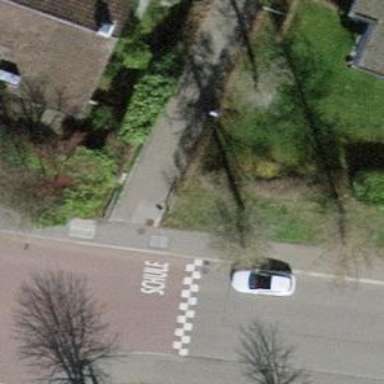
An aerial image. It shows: Cycle barrier.